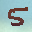
Label: 5